Question: I have a simple maths/physics problem here: In a Cartesian coordinate system, I have a point that moves in time with a known velocity. The point is inside a box, and bounces orthognally on its walls.
Here is a quick example I did on paint:

What we know: The red point position, and its velocity which is defined by an angle th and a speed. Of course we know the dimensions of the green box.
On the example, I've drawn in yellow its approximate trajectory, and let's say that after a determined period of time which is known, the red point is on the blue point. What would be the most efficient way to compute the blue point position?
I've tought about computing every "bounce point" with trigonometry and vector projection, but I feel like it's a waste of resources because trigonometric functions are usually very processor hungry. I'll have more than a thousand points to compute like that so I really need to find a more efficient way to do it.
If anyone has any idea, I'd be very grateful.
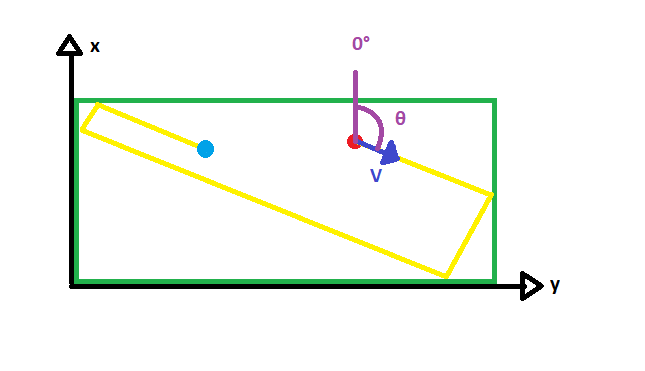
Answer: Apart from programming considerations, it has an interesting solution from geometric point of view. You can find the position of the point at a specific time 'T' without considering its temporal trajectory during '0<t<T'
For one minute, forget the size and the boundaries of the box; and assume that the point can move on a straight line for ever. Then the point has constant velocity components 'vx = v*cos(th), vy = v*sin(th)' and at time 'T' its porition will be 'x' = x0 + vx * T, y' = y0 + vy * T'
Now you need to the virtual position '(x',y')' into the actual position '(x,y)'. See image below
<URL>
You can recursively reflect the virtual point w.r.t the borders until the point comes back into the reference (initial) box. And this is the actual point. Now the question is how to do these mathematics? and how to find '(x,y)' knowing '(x',y')'?
Denote by 'a' and 'b' the size of the box along 'x' and 'y' respectively. Then 'nx = floor(x'/a)' and 'ny = floor(y'/b)' indicates how far is the point from the reference box in terms of the number of boxes. Also 'dx = x'-nx*a' and 'dy = y'-ny*b' introduces the relative position of the virtual point inside its virtual box.
Now you can find the true position '(x,y)': if 'nx' is even, then 'x = dx' else 'x = a-dx'; similarly if 'ny' is even, then 'y = dy' else 'y = b-dy'. In other words, even number of reflections in each axis x and y, puts the true point and the virtual point in the same relative positions, while odd number of reflections make them different and complementary.